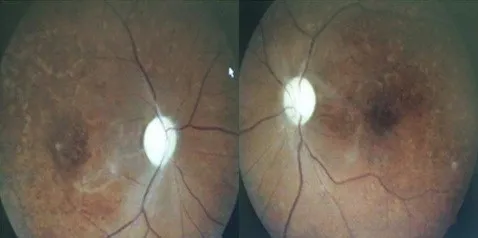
Regression of retinal signs left and right eye.
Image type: ophthalmic_imaging (fundus_photograph)